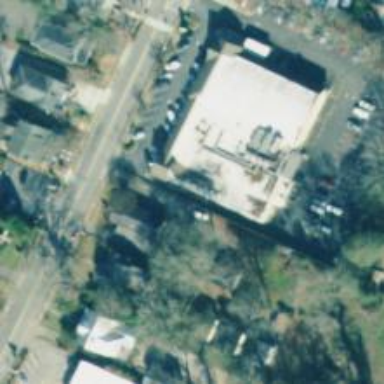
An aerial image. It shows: Pharmacy providing healthcare services.